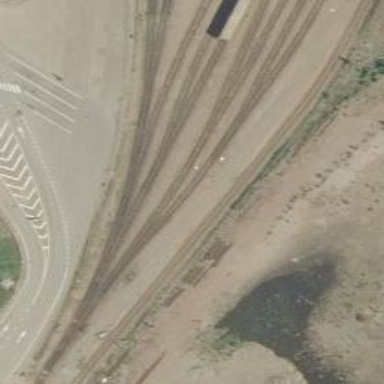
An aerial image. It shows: Rail spur service.